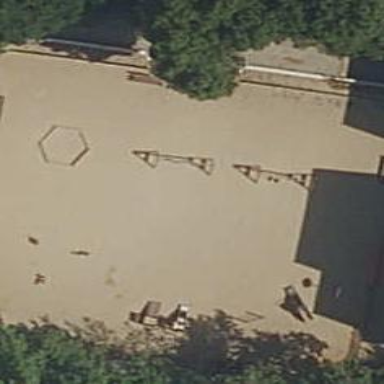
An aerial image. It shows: Playground area for leisure activities on the land.